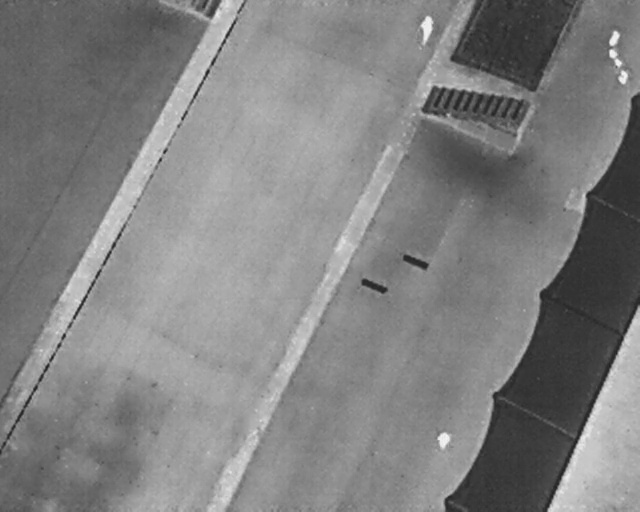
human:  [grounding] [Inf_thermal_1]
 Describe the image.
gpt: In the satellite image, there is  <ref>1 large person </ref> <box>[[63, 4, 69, 7, 8]]</box> located at top,  <ref>1 large person </ref> <box>[[67, 84, 71, 87, 2]]</box> located at bottom.